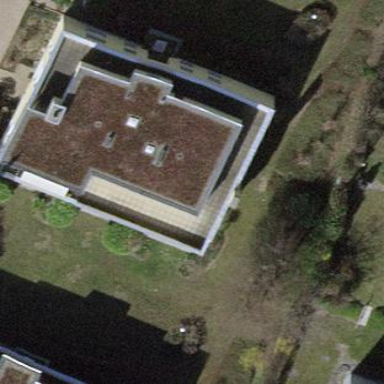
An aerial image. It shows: View of roof of building.